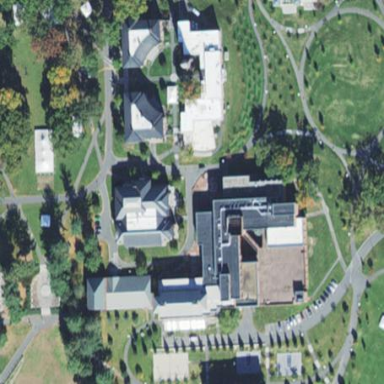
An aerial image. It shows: College building.